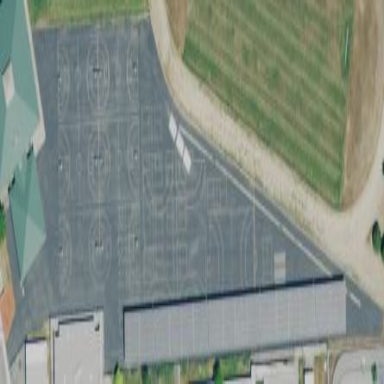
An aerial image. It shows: Asphalt schoolyard for leisure land.